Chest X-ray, PA view. Patient: 53 years old, sex F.
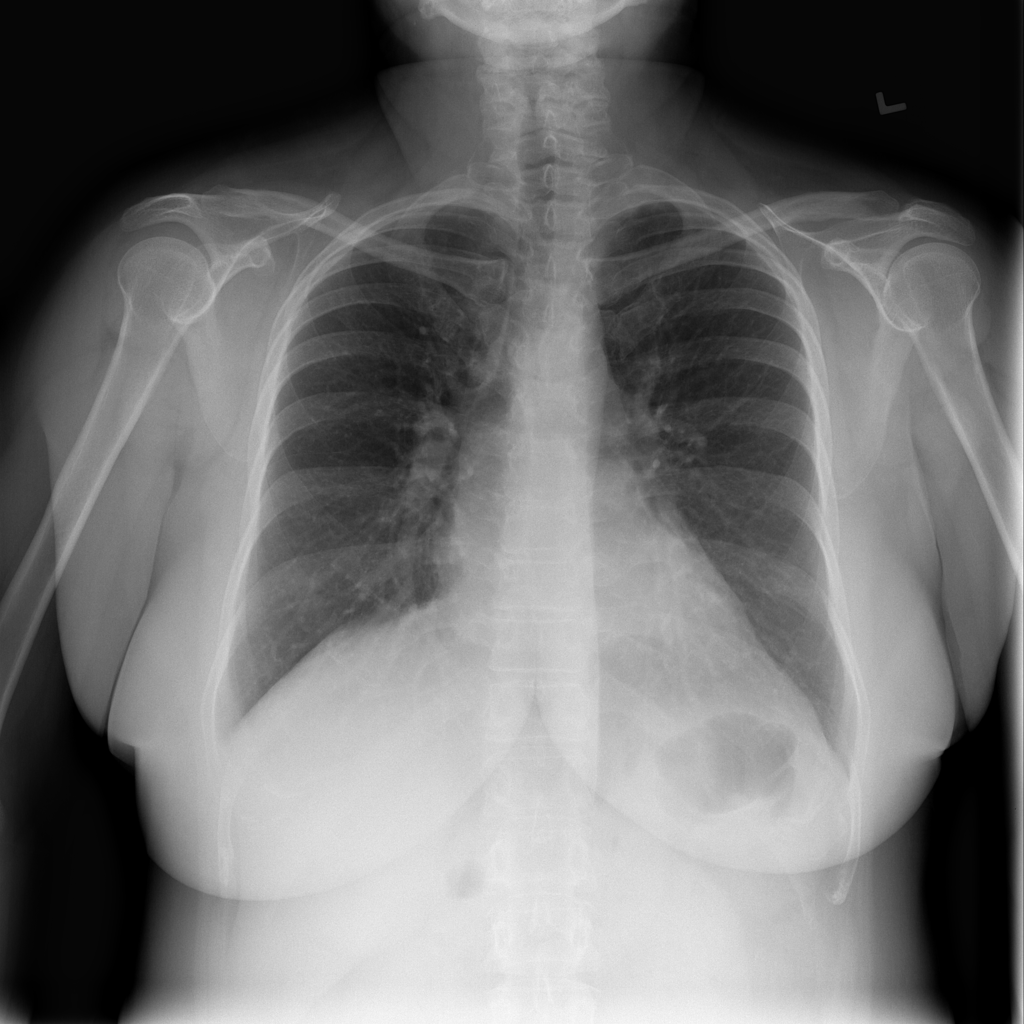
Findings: No Finding